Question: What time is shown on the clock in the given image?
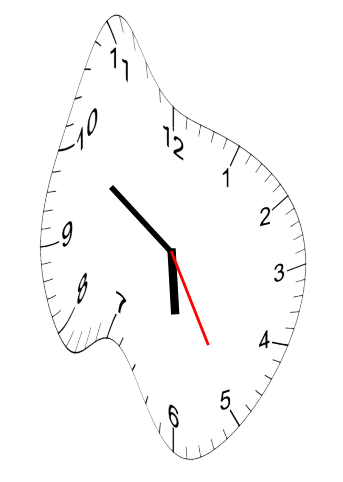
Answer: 05:50:25